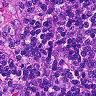
Metastatic tissue present: no